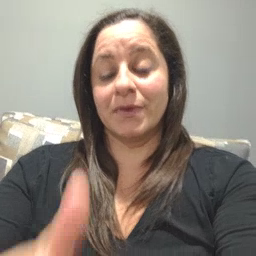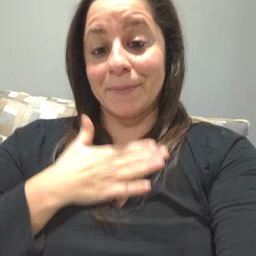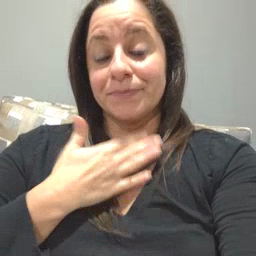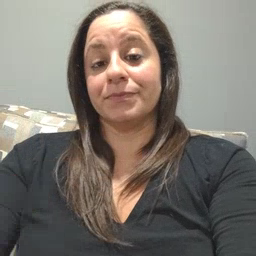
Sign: happy